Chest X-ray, PA view. Patient: 68 years old, sex F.
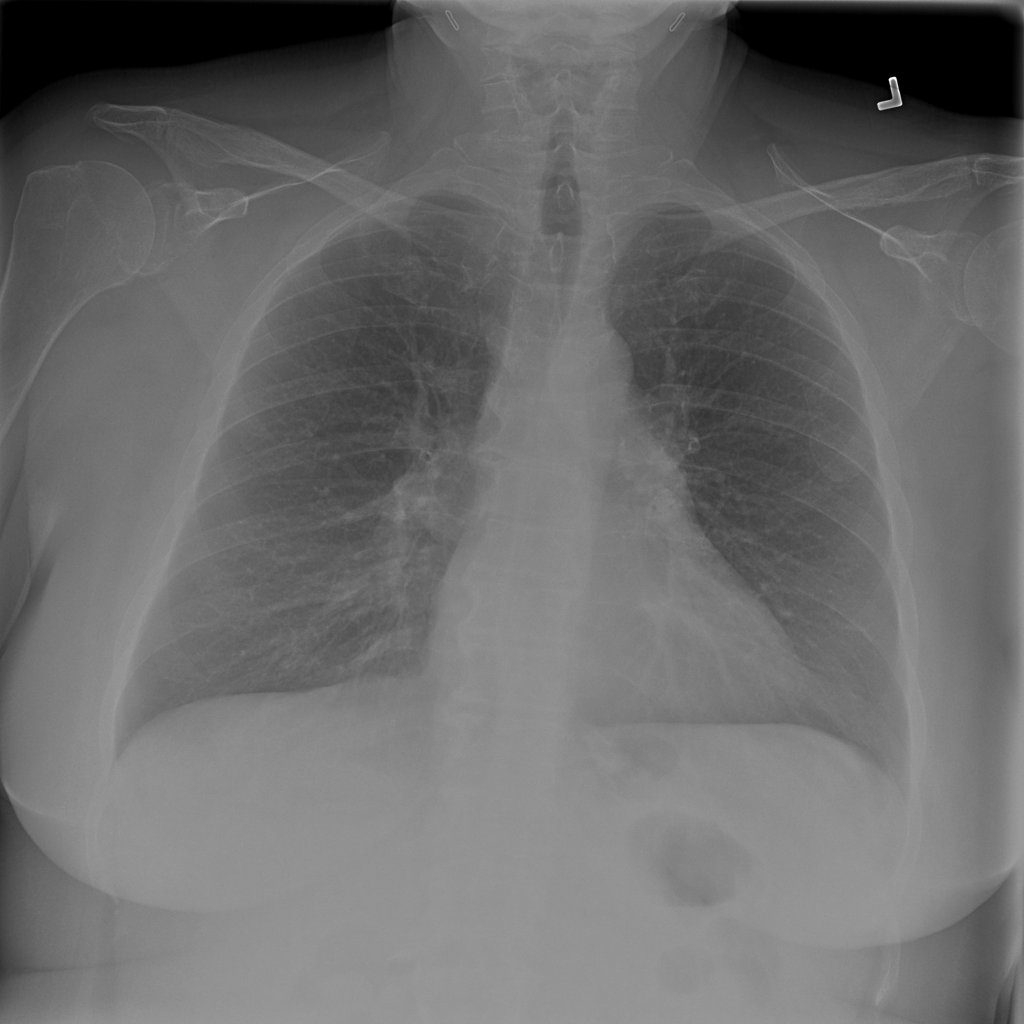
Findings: No Finding